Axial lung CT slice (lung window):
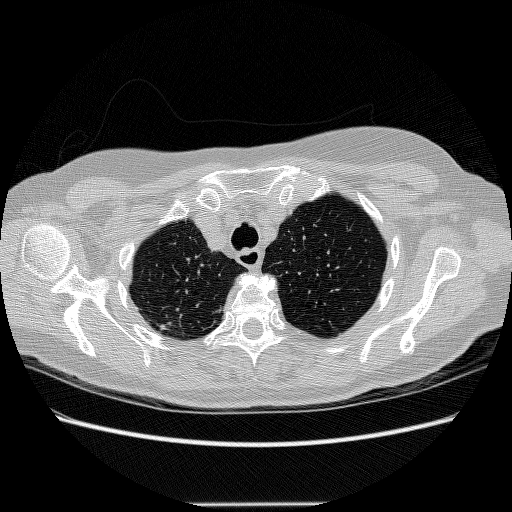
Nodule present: no